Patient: sex F, age 58
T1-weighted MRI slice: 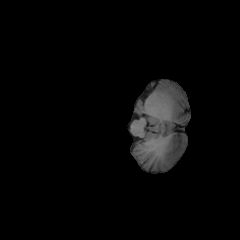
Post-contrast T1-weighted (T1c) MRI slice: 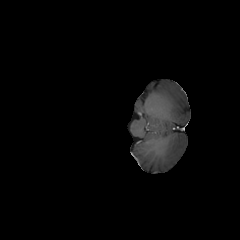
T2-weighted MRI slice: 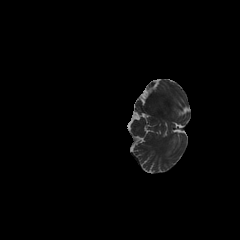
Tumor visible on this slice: no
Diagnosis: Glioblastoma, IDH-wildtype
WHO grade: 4